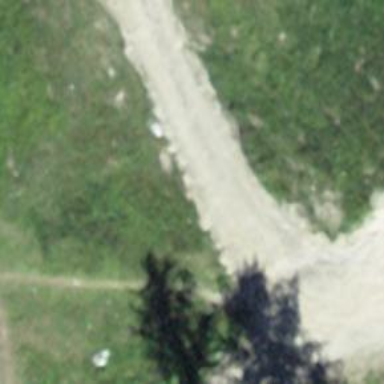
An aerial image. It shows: Gravel track with grade3 tracktype.